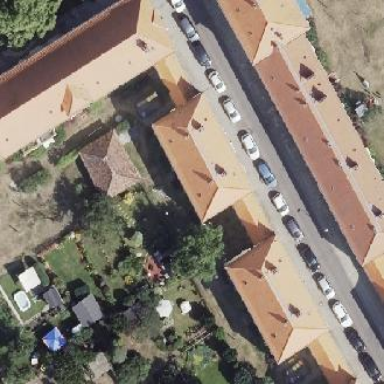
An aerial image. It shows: Hipped roof house.